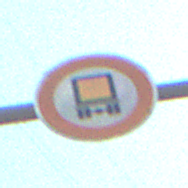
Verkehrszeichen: VerbotKennzeichnungspflichtigeKraftfahrzeugeGefaehrlicheGueter
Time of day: MorningAfternoon
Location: Outdoor (Suburban)
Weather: PartlyCloudy
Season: NotSpecified
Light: Natural